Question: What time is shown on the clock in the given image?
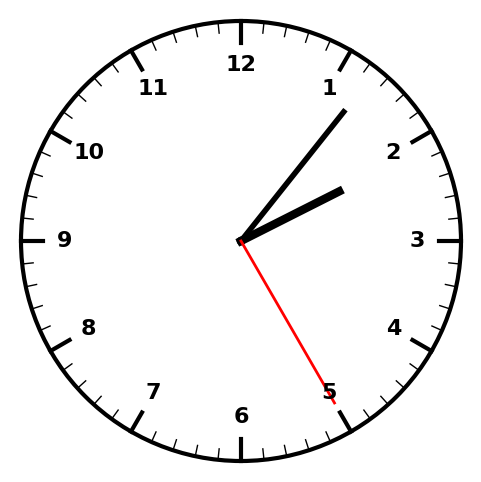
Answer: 02:06:25